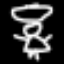
Label: angel